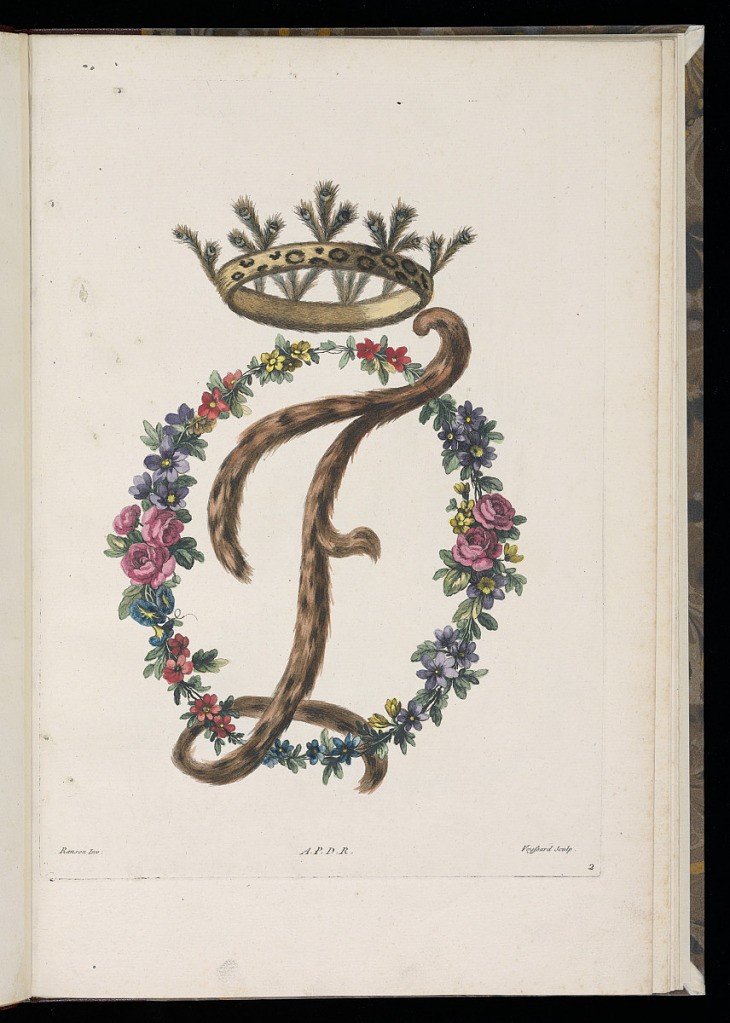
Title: Decorative Monogram Design: Letter F
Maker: Pierre Ranson, French, 1736–1786
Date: ca. 1780
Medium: Etching and hand colored in watercolor on paper
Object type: Print
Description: Design for a decorative monogram for the letter ‘F' featuring fur, feathers, and floral motifs. The letter is framed by a garland of flowers and topped with a crown of peacock feathers. The plate is numbered, signed and hand colored.